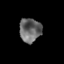
Tissue: prostate
Cell type: T cells
Senescence score: 0.3593
Nuclear area (px): 506
Mean DAPI intensity: 104.455